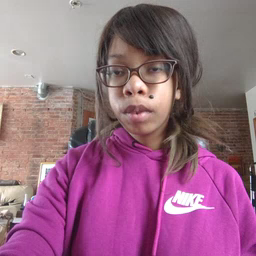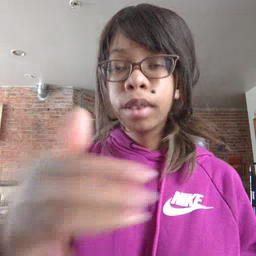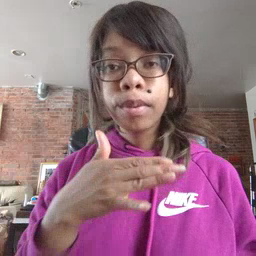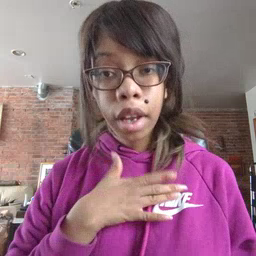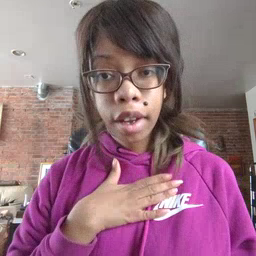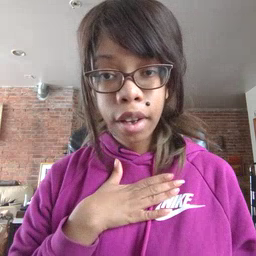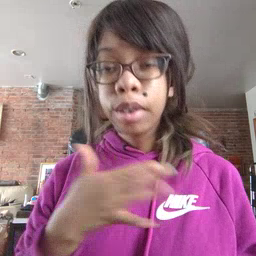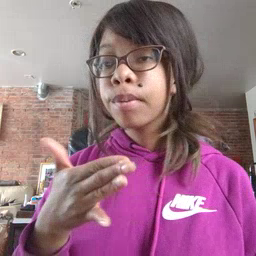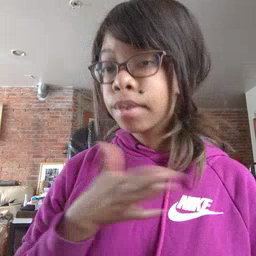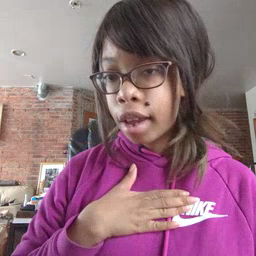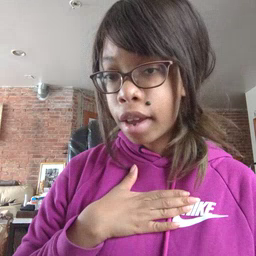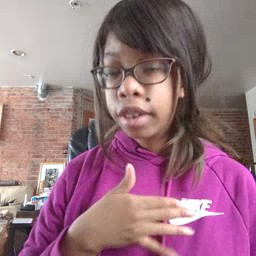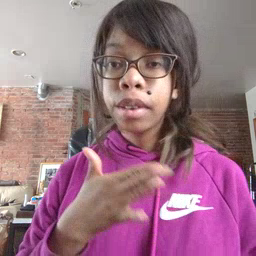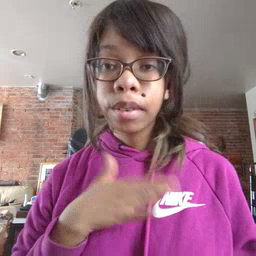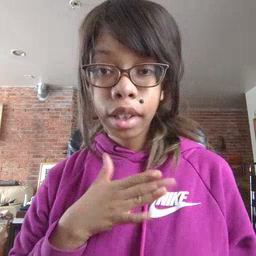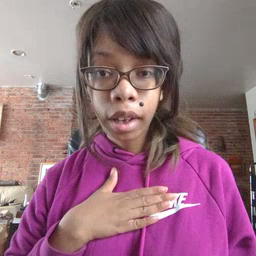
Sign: minemy